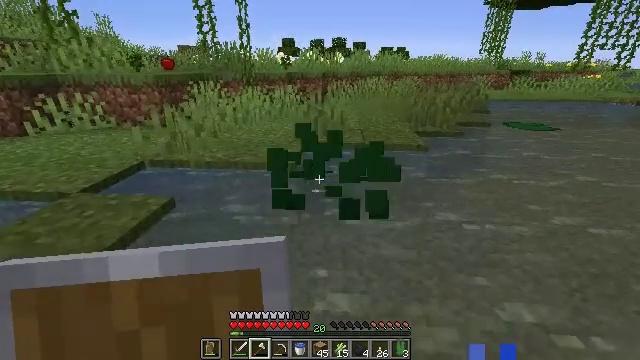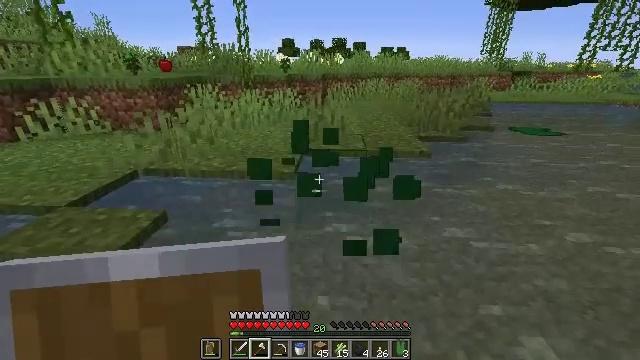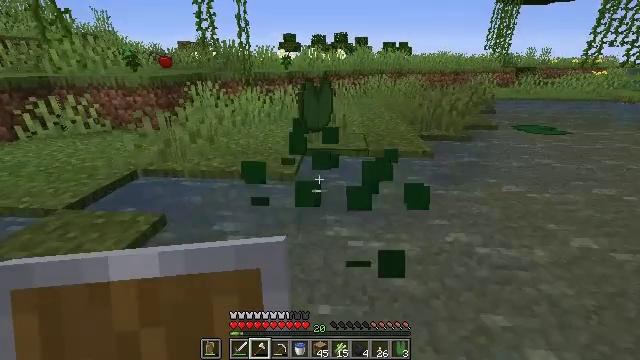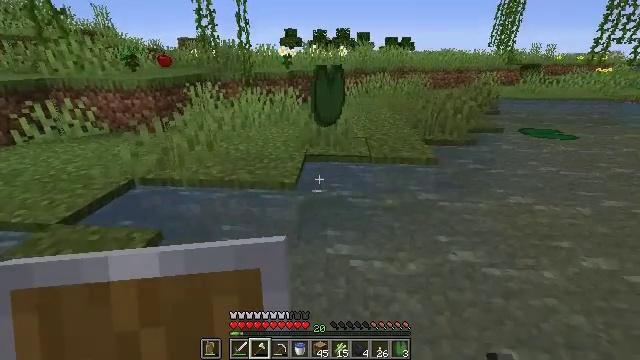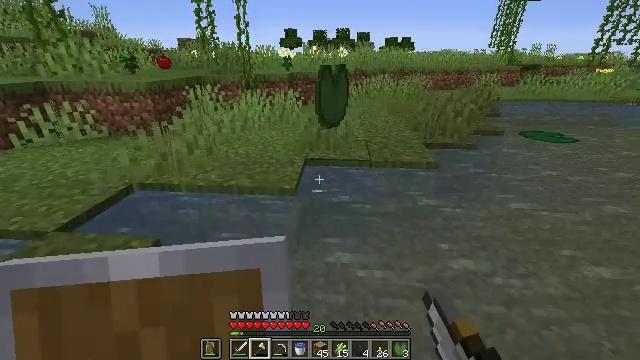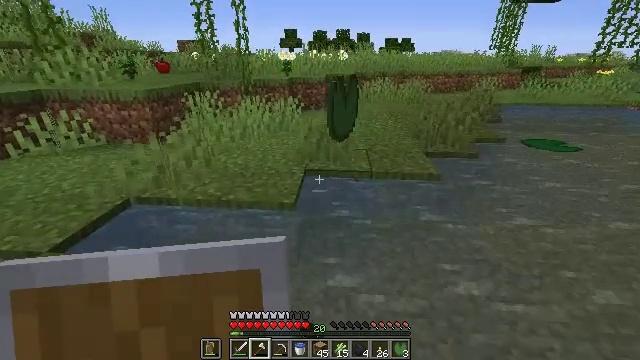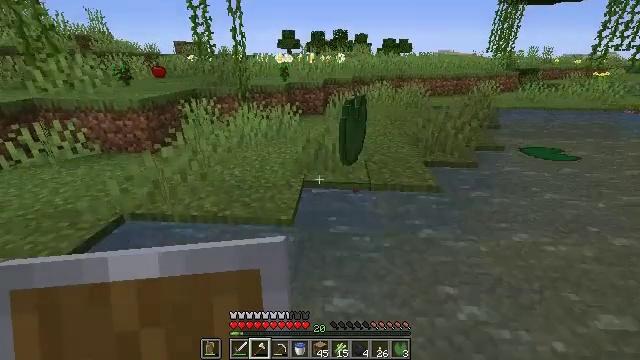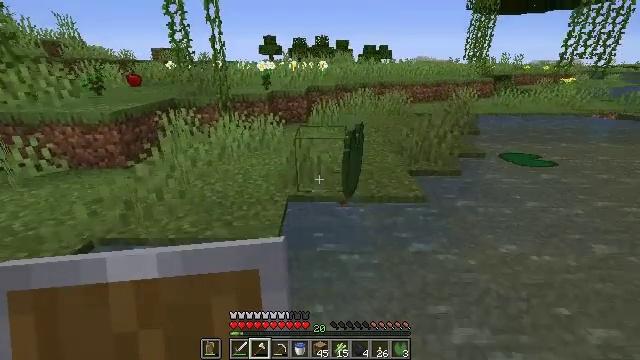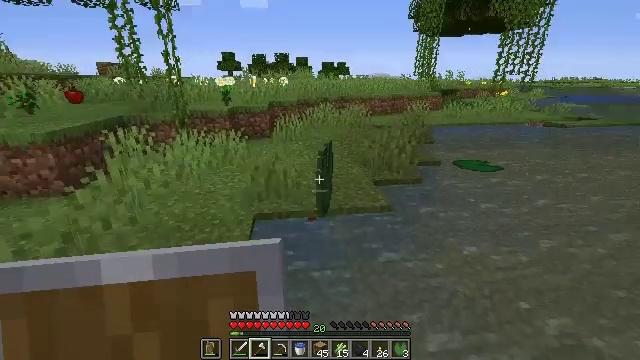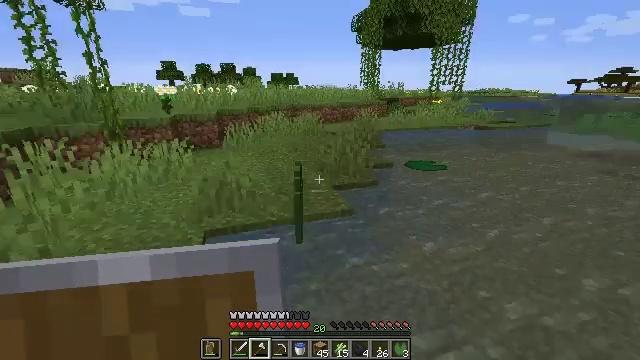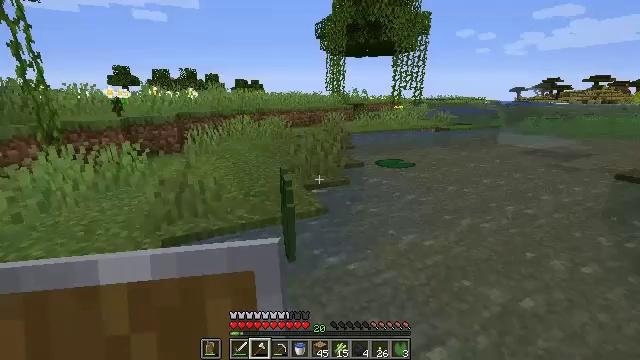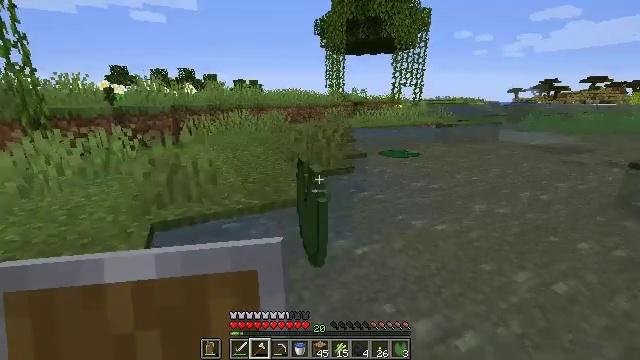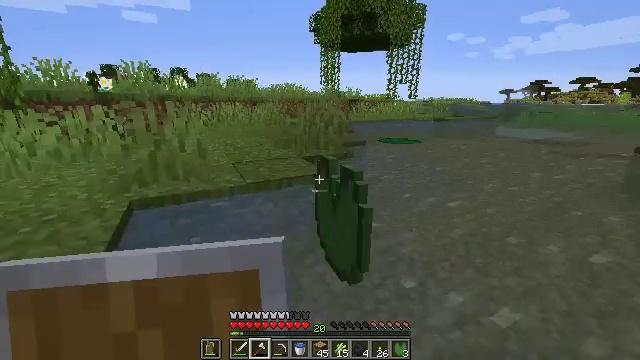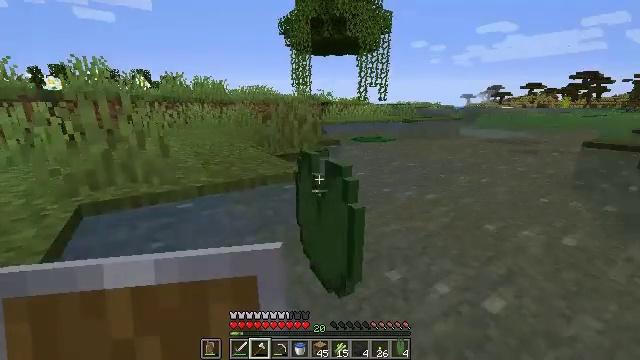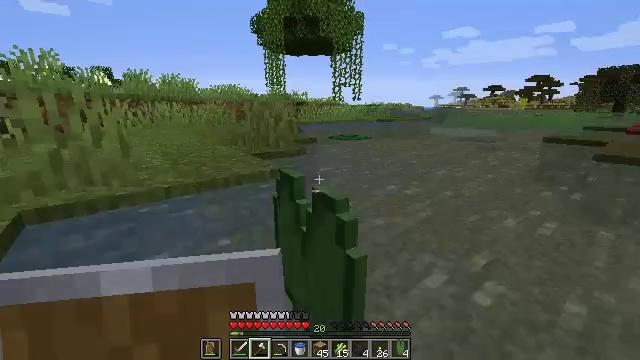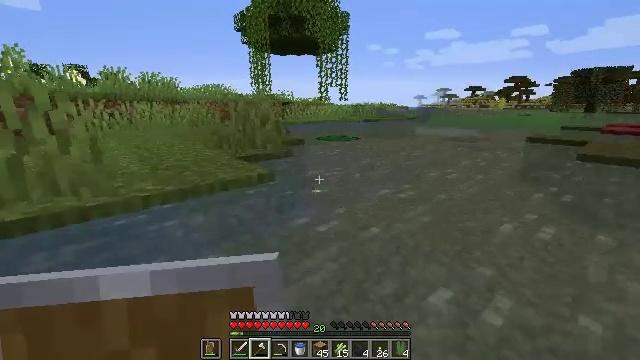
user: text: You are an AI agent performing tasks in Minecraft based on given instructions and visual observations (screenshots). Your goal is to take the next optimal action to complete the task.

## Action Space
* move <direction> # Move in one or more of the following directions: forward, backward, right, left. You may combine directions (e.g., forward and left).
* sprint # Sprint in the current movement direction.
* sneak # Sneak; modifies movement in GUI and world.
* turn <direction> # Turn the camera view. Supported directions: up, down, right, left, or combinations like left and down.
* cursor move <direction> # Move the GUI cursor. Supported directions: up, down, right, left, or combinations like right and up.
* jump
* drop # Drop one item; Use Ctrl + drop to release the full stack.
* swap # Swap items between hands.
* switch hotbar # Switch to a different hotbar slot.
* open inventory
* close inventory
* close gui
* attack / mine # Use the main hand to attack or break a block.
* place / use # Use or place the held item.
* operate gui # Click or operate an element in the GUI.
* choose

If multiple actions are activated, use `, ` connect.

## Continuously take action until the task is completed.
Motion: motion action
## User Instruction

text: Remove the lily pad floating on water.
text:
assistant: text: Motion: move forward, jump
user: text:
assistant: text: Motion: move forward, jump
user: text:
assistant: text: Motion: move forward, attack / mine, jump
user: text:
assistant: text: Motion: move forward, attack / mine, jump
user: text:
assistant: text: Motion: move forward, jump
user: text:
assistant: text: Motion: move forward, jump
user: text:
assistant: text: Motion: move forward, turn right and up, jump
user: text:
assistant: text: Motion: move forward, turn right and up, jump
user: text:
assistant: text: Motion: move forward, turn right and up, jump
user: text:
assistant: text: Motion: move forward, turn right and up
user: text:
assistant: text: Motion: move forward
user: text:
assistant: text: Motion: move forward, turn right
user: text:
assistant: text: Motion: move forward, turn right
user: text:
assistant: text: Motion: move forward, turn right
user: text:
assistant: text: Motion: move forward, turn right
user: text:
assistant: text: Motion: move forward, jump
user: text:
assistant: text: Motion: move forward, jump
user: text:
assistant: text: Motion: move forward, turn right, jump
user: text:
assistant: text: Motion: move forward, turn right, jump
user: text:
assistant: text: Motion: move forward, jump
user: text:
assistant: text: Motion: move forward, jump
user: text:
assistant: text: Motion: move forward, jump
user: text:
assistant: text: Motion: move forward, jump
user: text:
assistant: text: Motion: move forward, jump
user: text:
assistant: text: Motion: move forward, jump
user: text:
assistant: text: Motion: move forward and move right, jump
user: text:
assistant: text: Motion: move forward and move right, jump
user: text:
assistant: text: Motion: move forward and move right, jump
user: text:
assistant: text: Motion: move forward and move right, jump
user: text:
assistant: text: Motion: move forward and move right, jump